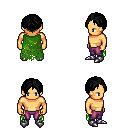
a pixel art fantasy rpg character, male body template, human, tanned skin, green tattered cape, magenta pants, black parted hairstyle, metal boots, four views (front, back, left, right), 2x2 character sprite sheet, small pixel art, hard edges, no anti-aliasing